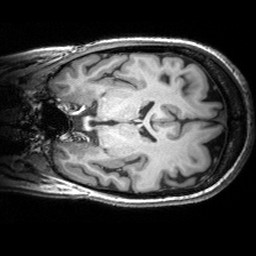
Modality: T1w
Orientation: coronal
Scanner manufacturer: siemens
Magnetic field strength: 3 T
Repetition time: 2.53 s
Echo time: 0.00299 s